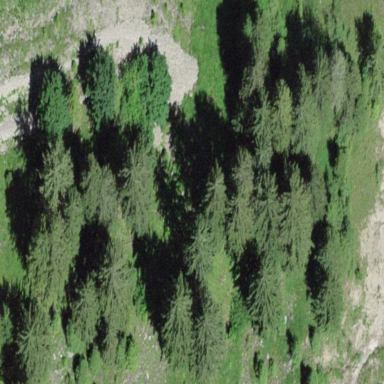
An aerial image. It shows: Forest area.